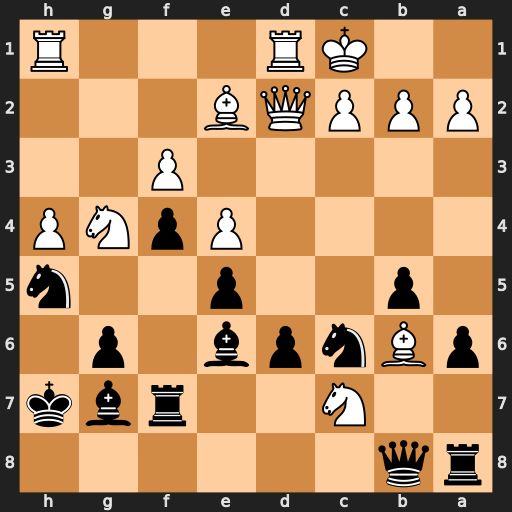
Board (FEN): rq6/2N2rbk/pBnpb1p1/1p2p2n/4PpNP/5P2/PPPQB3/2KR3R
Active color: b
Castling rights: -
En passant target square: -
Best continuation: Rxc7 Bxc7 Qxc7